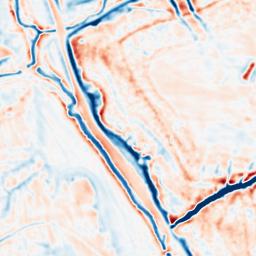
Category: multiscale
Decomposition family: dog_multiscale
Decomposition parameters: sigma_ratio: 1.6
n_scales: 3
base_sigma: 1
Upsampling method: linear_exact
Upsampling parameters: scale: 8
Upsampling scale: 8